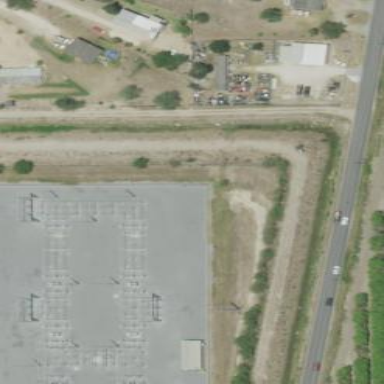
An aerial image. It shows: Distribution power substation secured by fence.